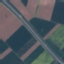
Land use / land cover class: Highway